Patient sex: M
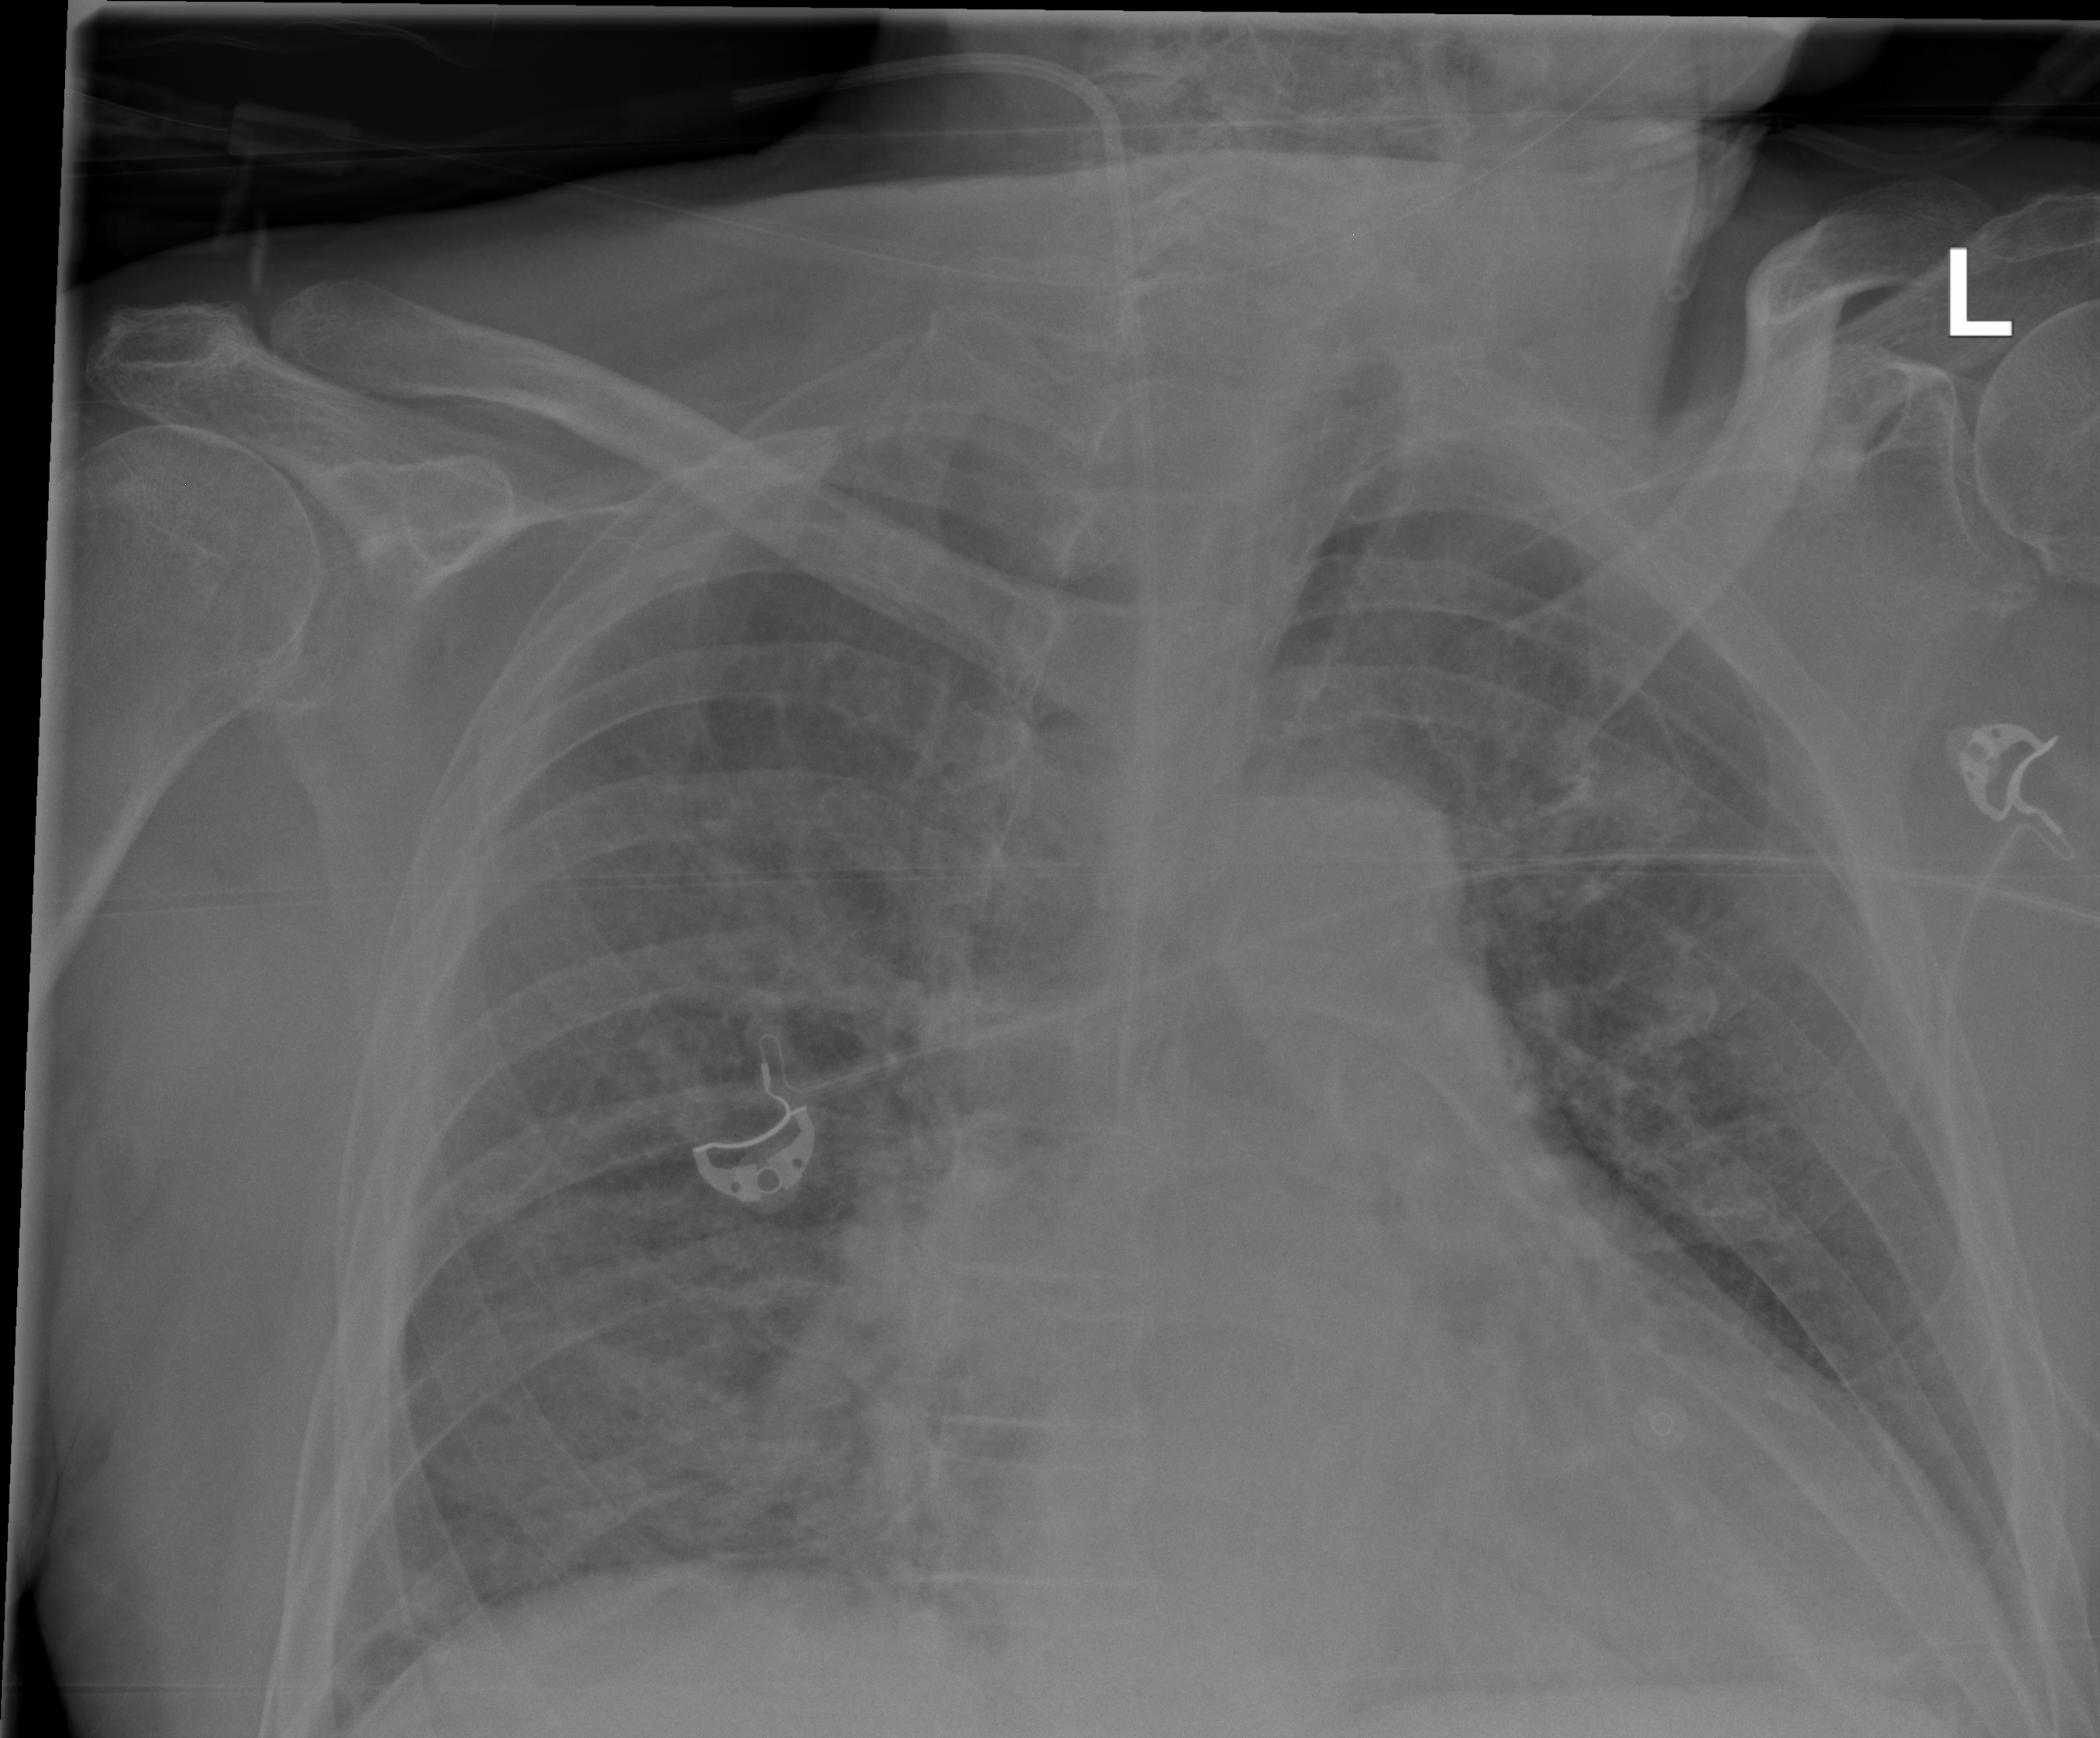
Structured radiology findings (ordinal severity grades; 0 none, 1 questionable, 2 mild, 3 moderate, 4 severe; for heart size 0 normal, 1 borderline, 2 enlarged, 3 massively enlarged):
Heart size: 2
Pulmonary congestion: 2
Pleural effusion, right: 0
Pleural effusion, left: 0
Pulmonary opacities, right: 0
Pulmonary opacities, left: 0
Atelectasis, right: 2
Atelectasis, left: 2